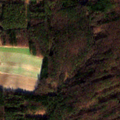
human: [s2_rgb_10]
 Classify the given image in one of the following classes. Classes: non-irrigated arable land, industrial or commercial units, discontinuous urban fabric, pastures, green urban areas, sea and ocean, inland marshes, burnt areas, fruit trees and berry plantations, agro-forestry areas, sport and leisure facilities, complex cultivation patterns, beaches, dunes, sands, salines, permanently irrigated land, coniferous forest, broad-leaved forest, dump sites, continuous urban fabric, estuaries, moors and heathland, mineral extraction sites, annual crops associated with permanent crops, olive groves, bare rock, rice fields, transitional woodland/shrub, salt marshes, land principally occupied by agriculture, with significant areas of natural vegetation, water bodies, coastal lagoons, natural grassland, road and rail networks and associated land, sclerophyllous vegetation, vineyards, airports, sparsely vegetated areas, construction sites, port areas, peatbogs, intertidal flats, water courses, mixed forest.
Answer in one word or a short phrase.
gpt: non-irrigated arable land, broad-leaved forest, coniferous forest, mixed forest